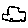
Label: car